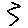
Label: zigzag